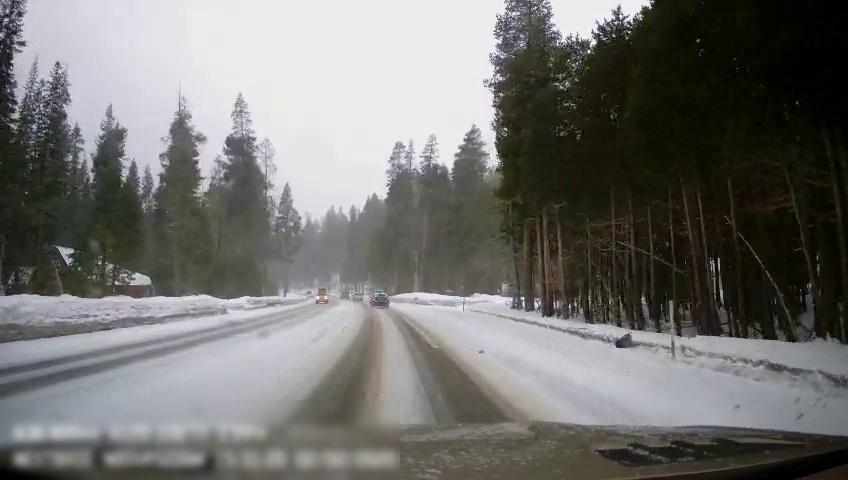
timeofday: Day
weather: Snowy
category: Drivable Space
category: Vehicles | SUV
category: Vehicles | Car
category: Vehicles | SUV